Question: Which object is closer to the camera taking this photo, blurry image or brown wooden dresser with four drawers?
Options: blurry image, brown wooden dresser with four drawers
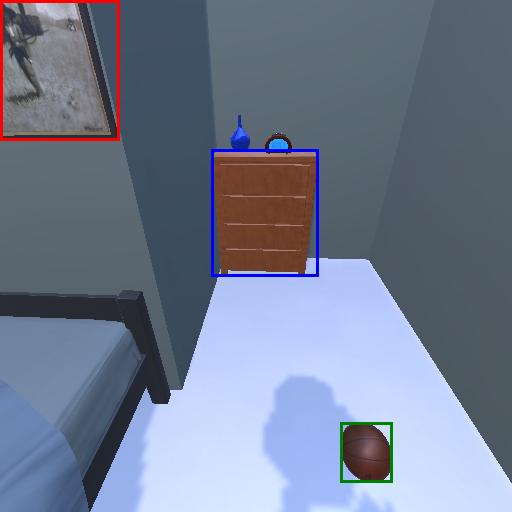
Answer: blurry image